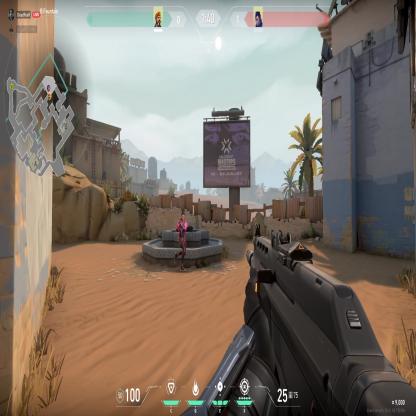
Label: enemy